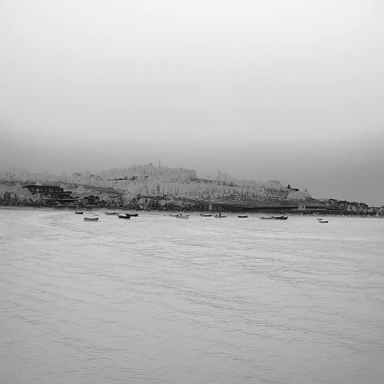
There are 13 bulk_carriers in the infrared image.